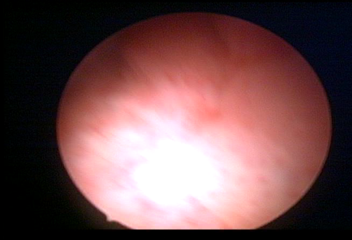
Modality: WLC
Class: Normal mucosa
Bladder cancer association: No